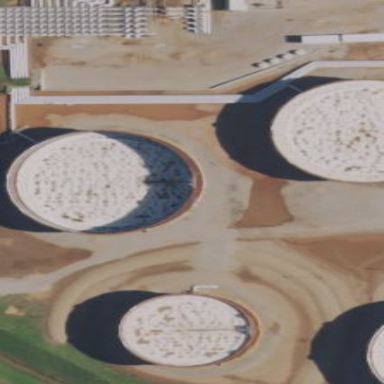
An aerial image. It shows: Storage tank that is man-made.